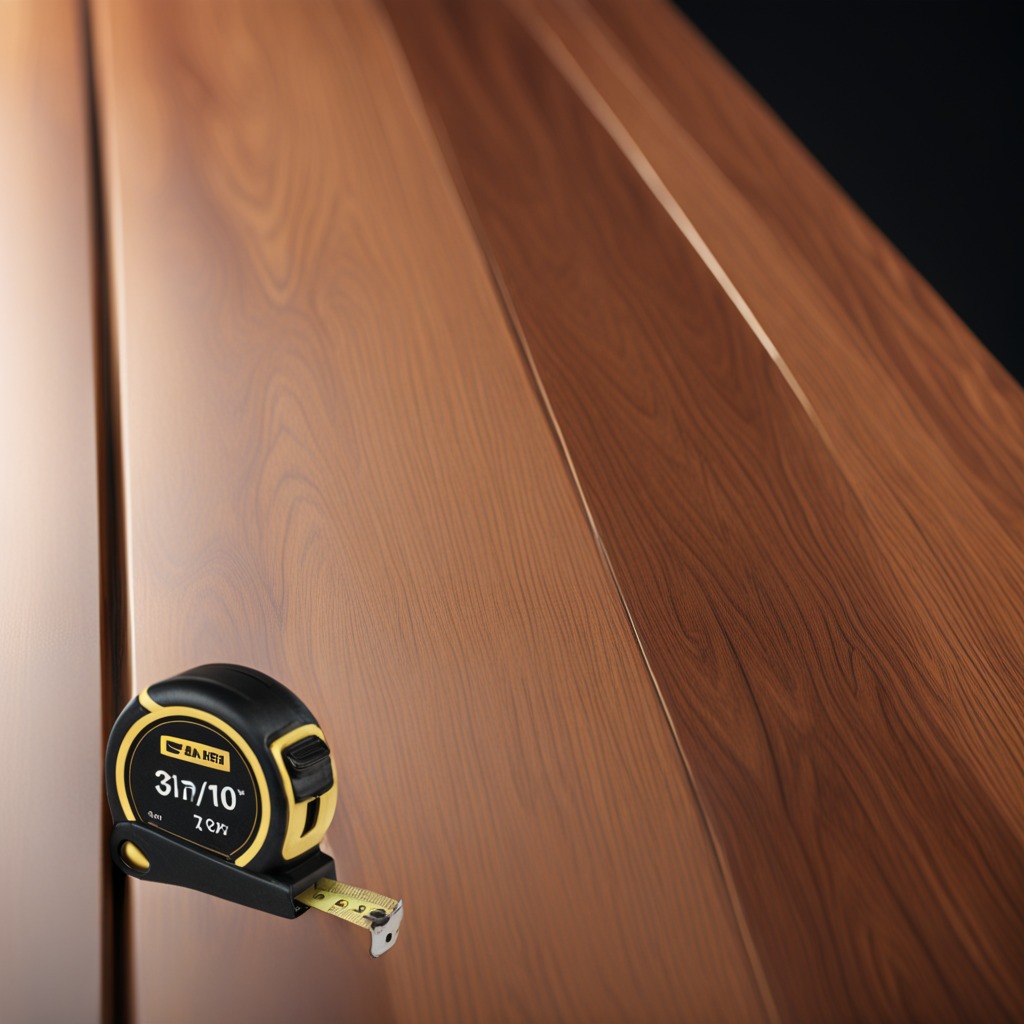
A measuring tape is lying on the wooden table.